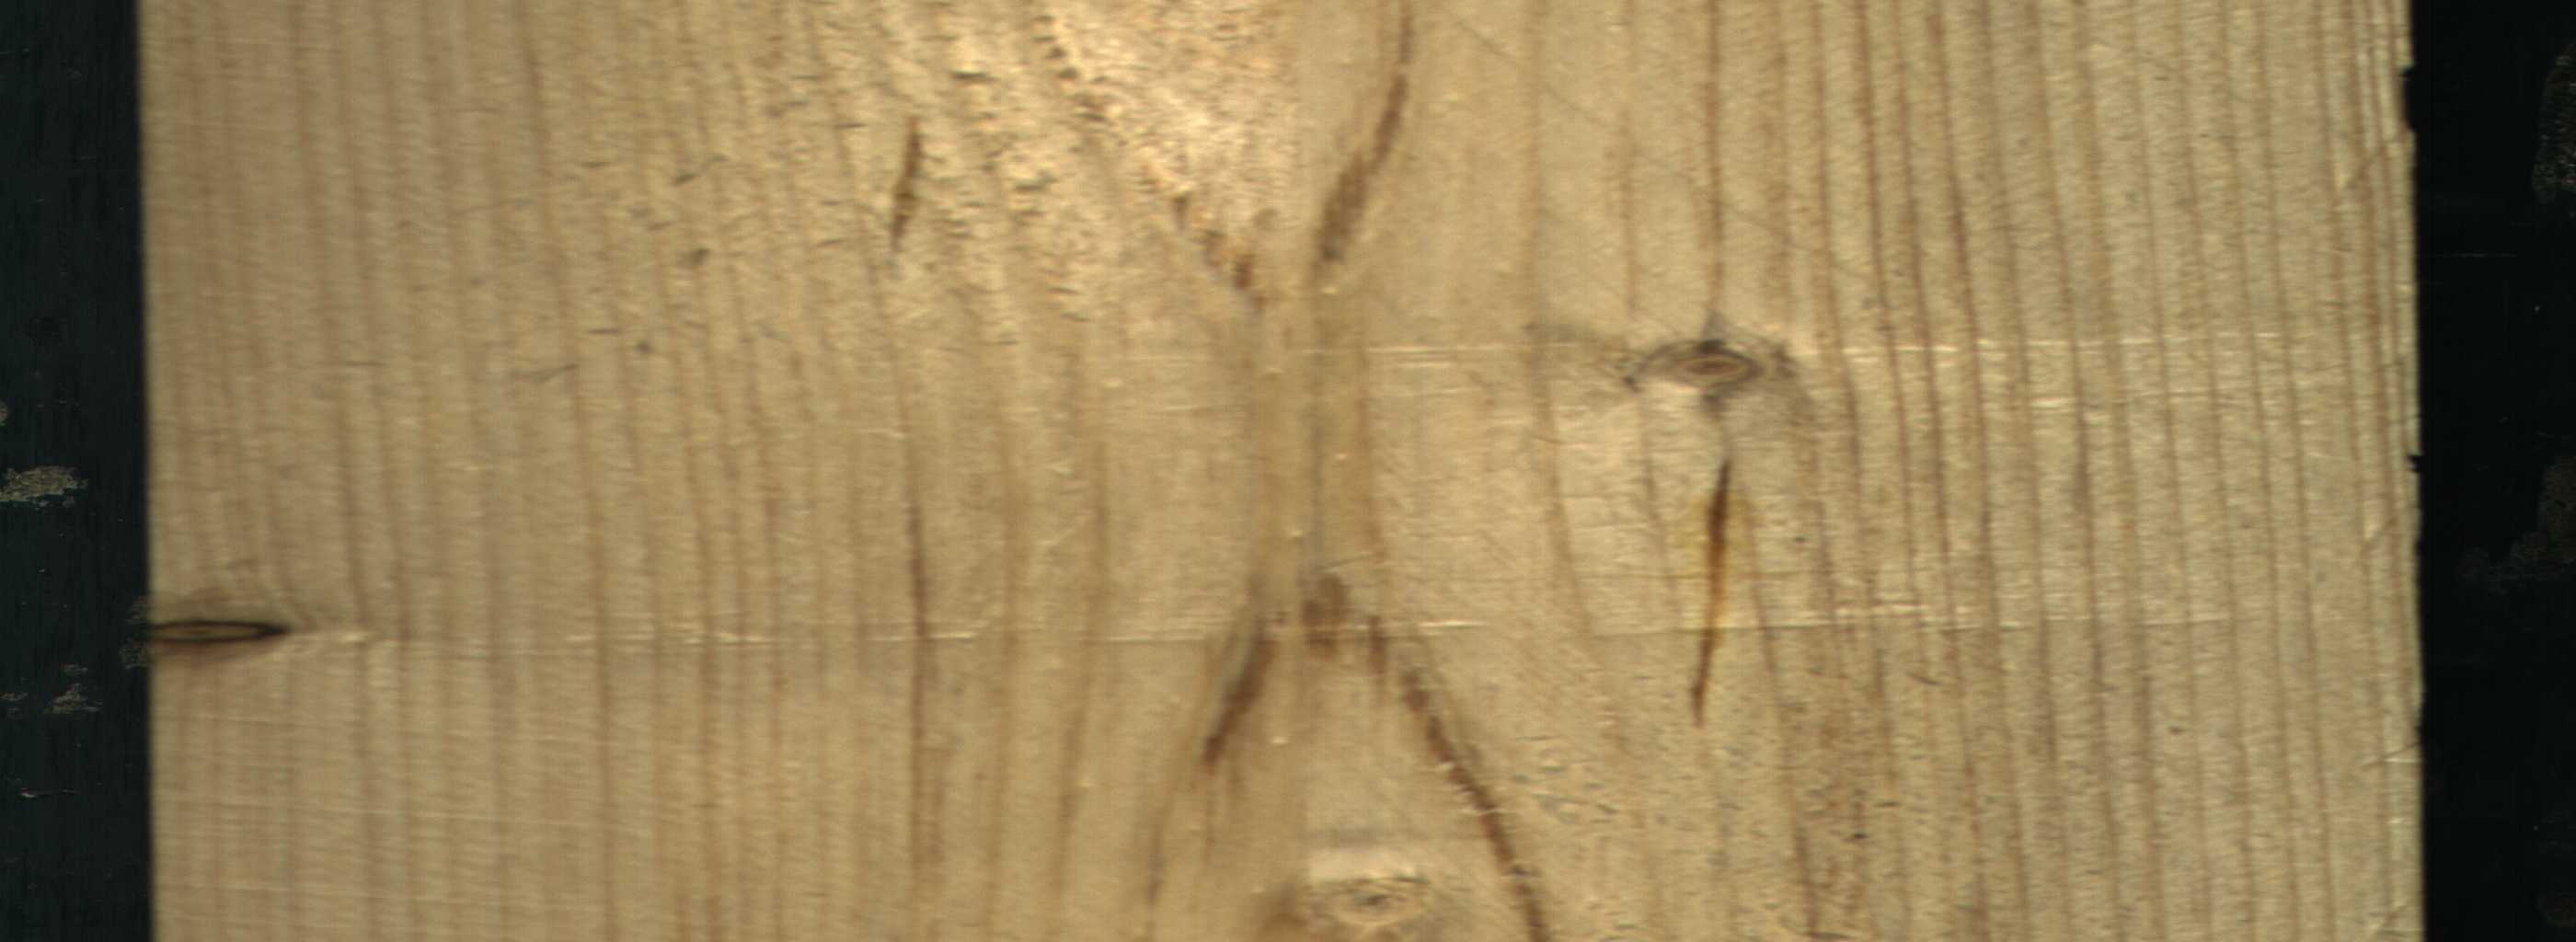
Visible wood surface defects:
resin
Dead_Knot
Live_Knot